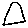
Label: triangle